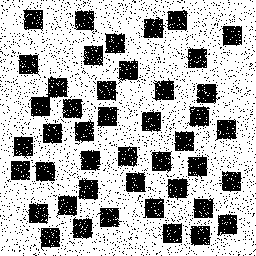
Squares: 44
Triangles: 0
Stars: 0
Total shapes: 44